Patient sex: F
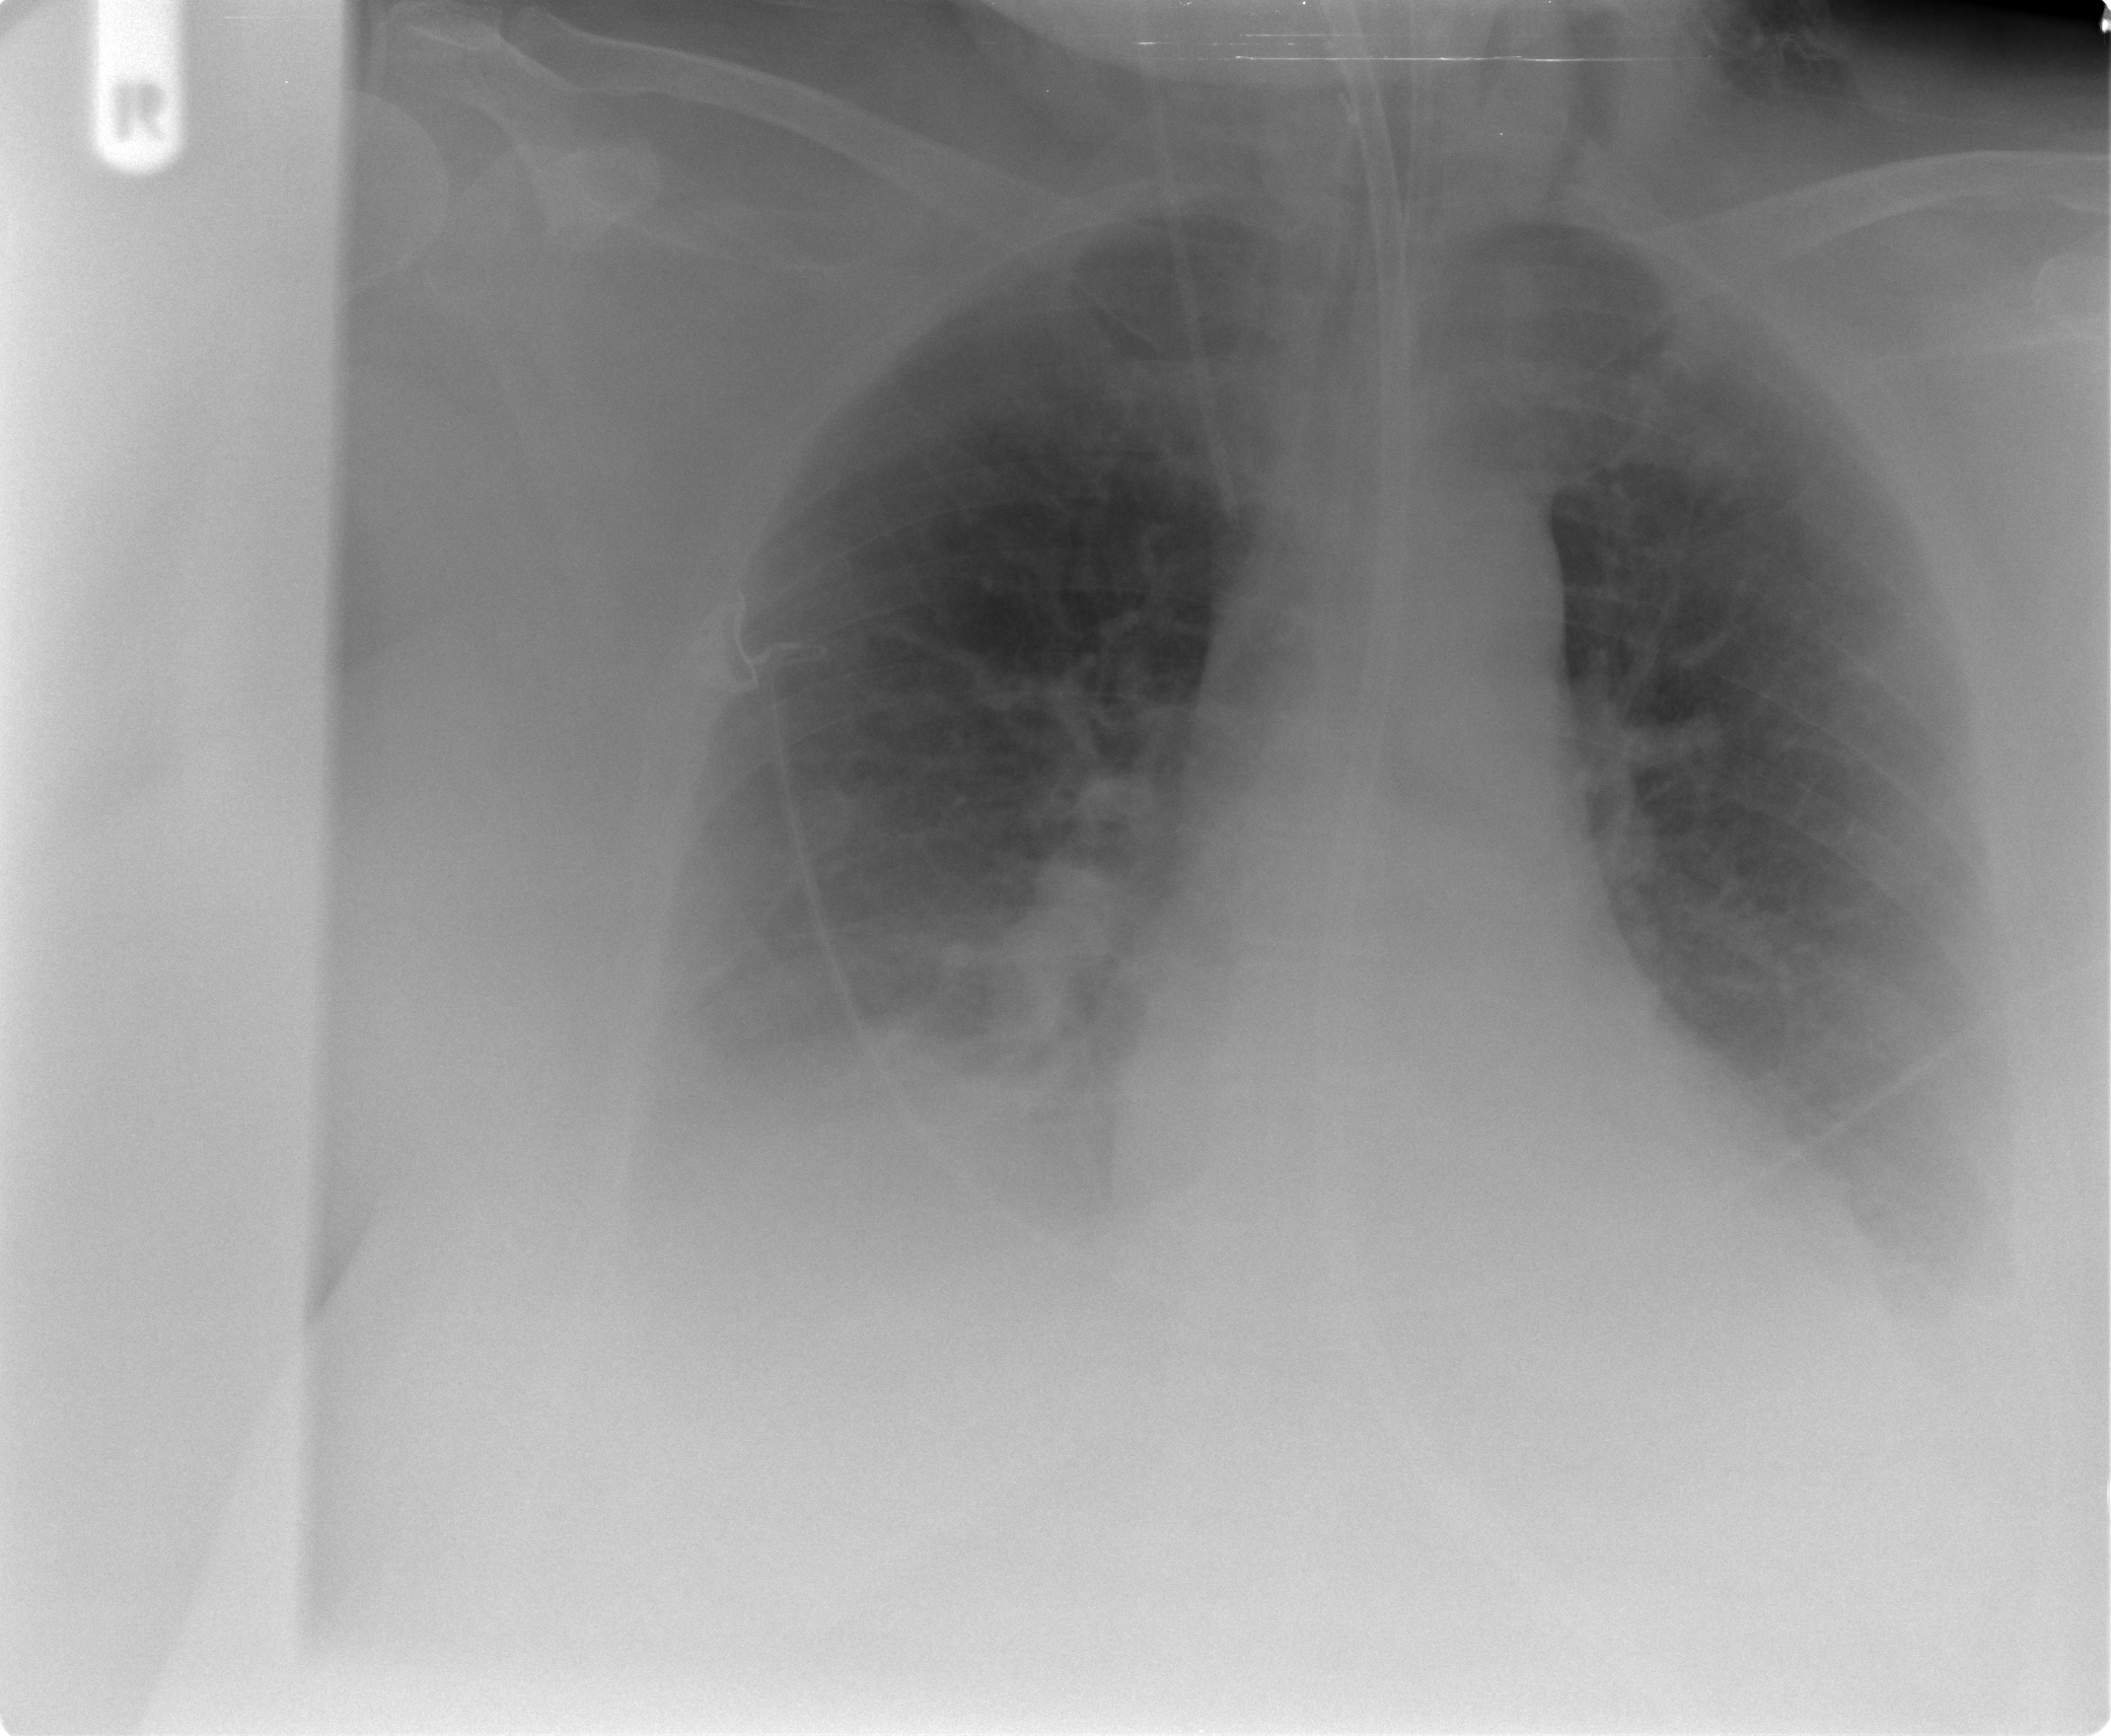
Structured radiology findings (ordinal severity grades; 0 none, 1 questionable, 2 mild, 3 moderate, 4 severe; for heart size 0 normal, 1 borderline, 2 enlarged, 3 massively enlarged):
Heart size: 2
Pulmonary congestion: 2
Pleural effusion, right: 2
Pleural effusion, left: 2
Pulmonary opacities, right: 1
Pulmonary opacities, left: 1
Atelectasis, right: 2
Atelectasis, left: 2